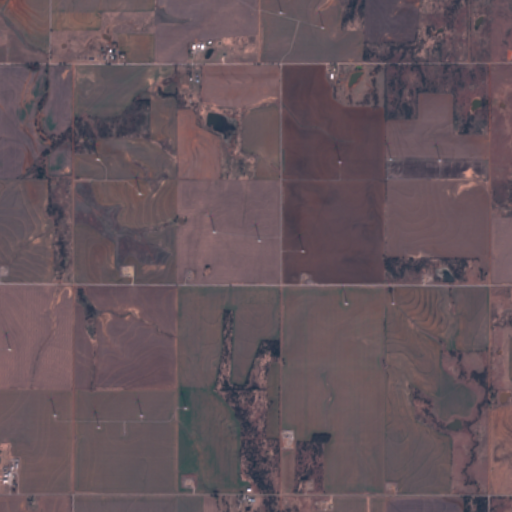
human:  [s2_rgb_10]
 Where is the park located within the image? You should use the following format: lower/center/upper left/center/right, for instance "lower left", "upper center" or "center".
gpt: There is no park in the image.